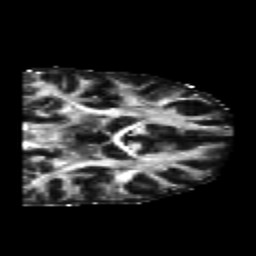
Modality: FA
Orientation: coronal
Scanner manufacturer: siemens
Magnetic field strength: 3 T
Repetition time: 6.8 s
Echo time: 0.093 s